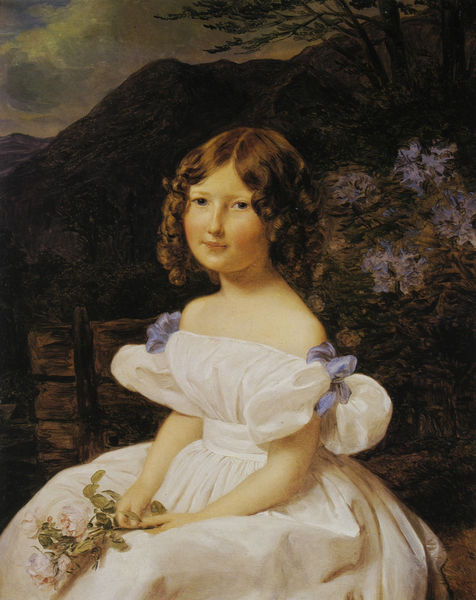
Titel: Mädchenbildnis in Ischler Landschaft mit Rosen im Schoß (Antonia Seemann)
Künstler: Ferdinand Georg Waldmüller
Standort: Deutschland
Institution: Privatbesitz
Schlagwörter: baum, berg, blau, blätter, dunkel, gewitter, himmel, kopf, nackt, weiß, wolken, bäume, landschaft, mädchen, sitzen, blume, blumen, braun, elegant, frisur, haar, hell, hintergrund, holz, kleid, mund, nacht, nase, blick, blüten, gürtel, rose, rosen, zaun, malerei, schleife, jung, arme, augen, barock, gesicht, ärmel, bildnis, hände, portrait, porträt, öl, dämmerung, hügel, strauch, zweige, busch, büsche, gebüsch, auge, haare, kind, pflanzen, schleifen, frontal, gainsborough, kinn, lippen, locken, mittelscheitel, rokoko, rosa, scheitel, schulter, schultern, garten, infantin, lächeln, taille, wangen, sitz, abhang, berge, gebirge, hang, lila, violett, klein, idylle, bank, unwetter, glanz, bretter, edel, rüschen, flieder, brett, biedermeier, backe, holzbank, bänder, bretterzaun, rosenzweige, verschlag, 19. jahrhundert, hjolz